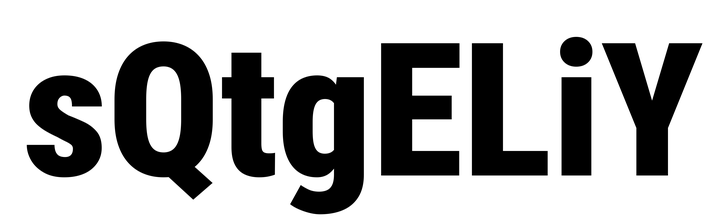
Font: Roboto_Condensed_Black